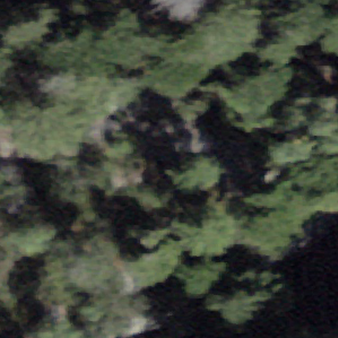
Label: other